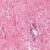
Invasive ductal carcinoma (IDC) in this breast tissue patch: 0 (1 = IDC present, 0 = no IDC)